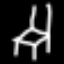
Label: chair